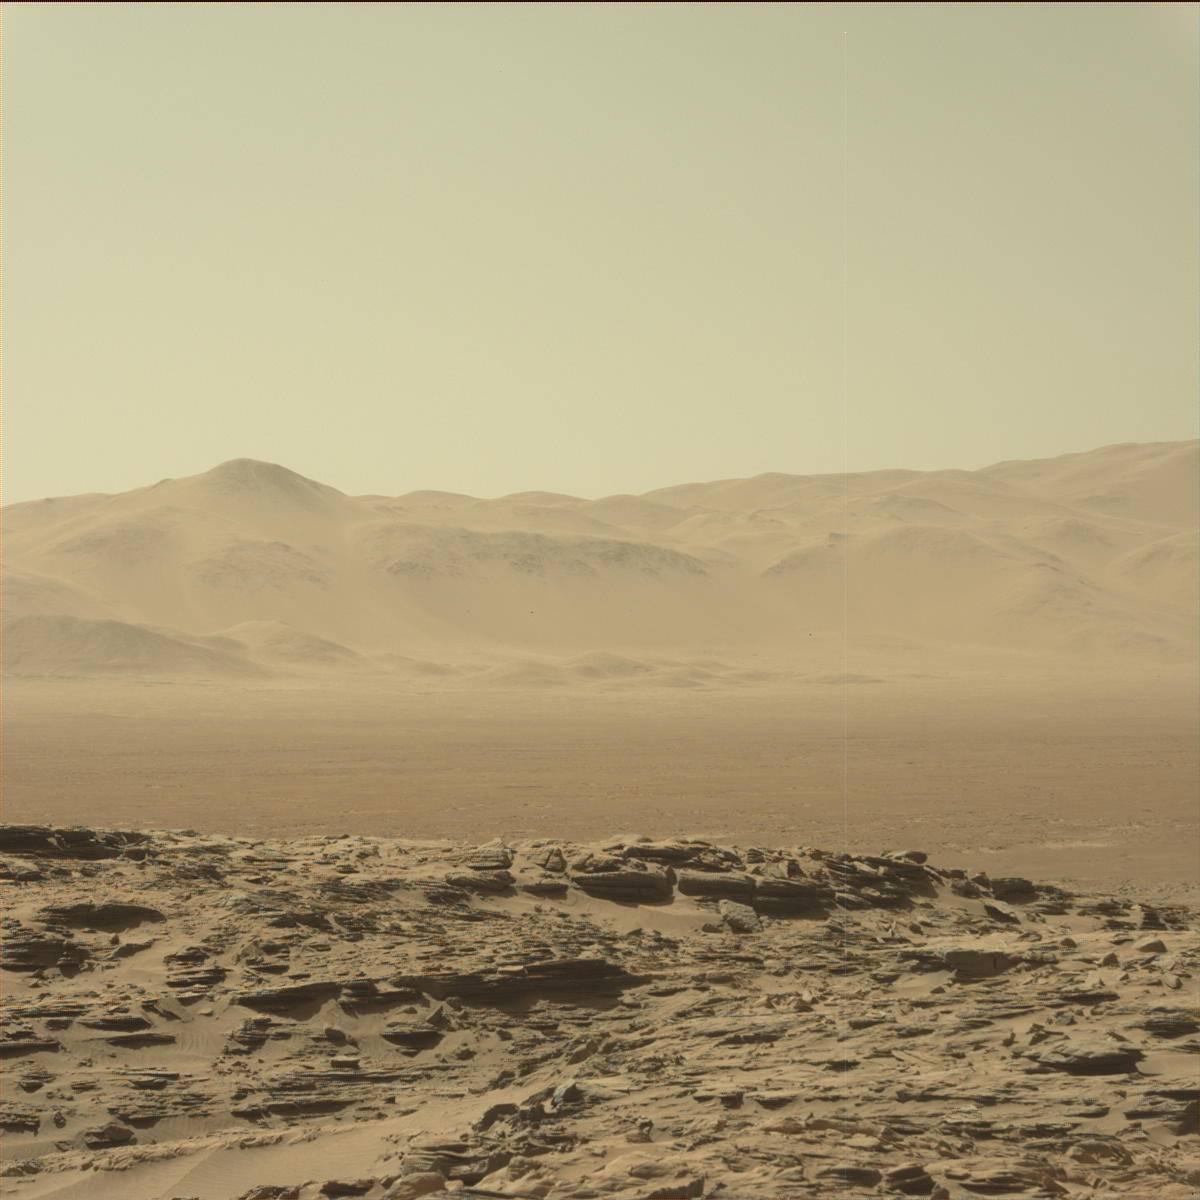
Terrain classes present: Bedrock, Ridge, Sand / Soil, Sky